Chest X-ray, PA view. Patient: 50 years old, sex F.
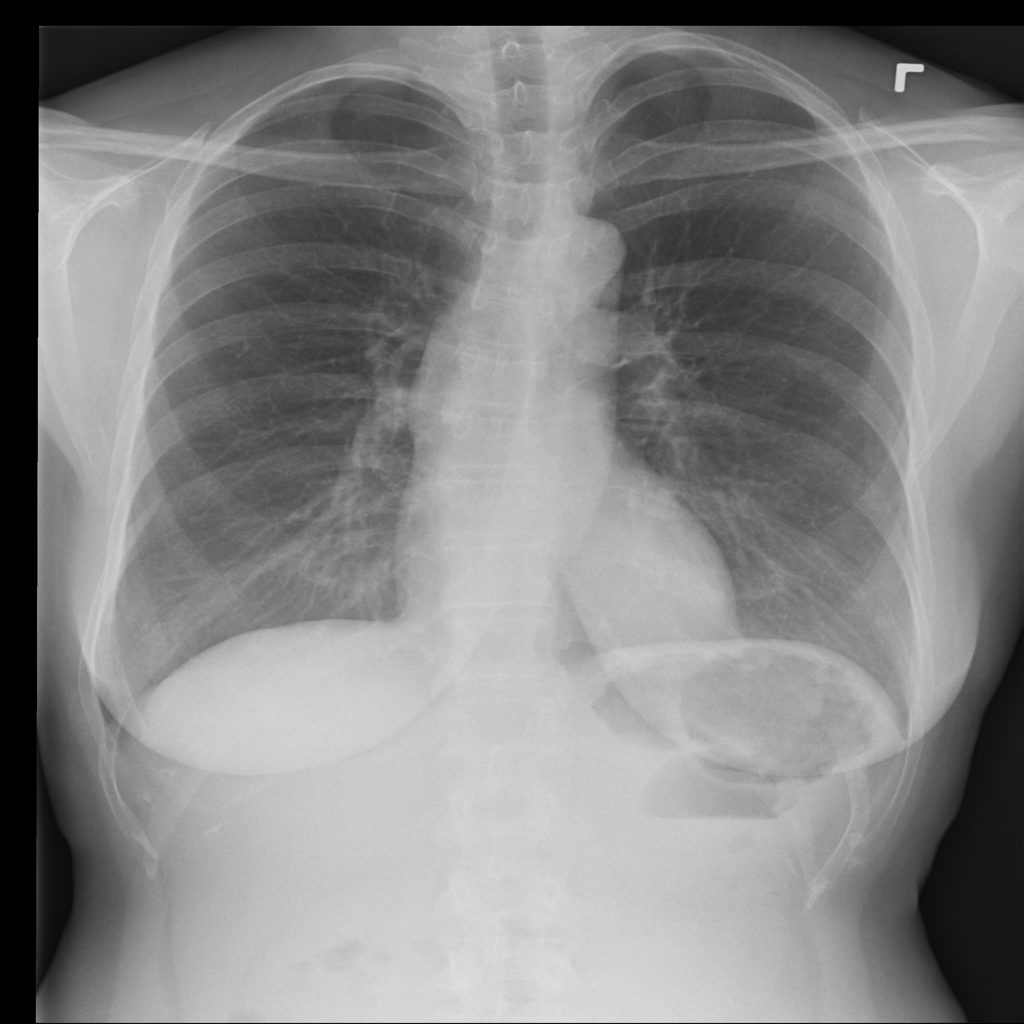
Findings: No Finding